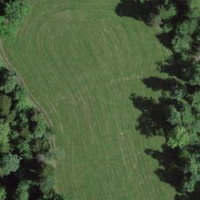
EUNIS habitat code: 44
Species observed at this site:
Lamium galeobdolon
Acer pseudoplatanus